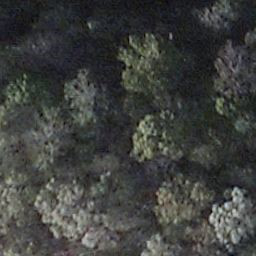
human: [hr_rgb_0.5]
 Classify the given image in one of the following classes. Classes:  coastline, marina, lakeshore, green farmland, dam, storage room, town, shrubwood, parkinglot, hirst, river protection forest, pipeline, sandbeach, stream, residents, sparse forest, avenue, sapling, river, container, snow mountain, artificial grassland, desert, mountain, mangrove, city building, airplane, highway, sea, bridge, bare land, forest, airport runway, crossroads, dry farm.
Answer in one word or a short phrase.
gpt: shrubwood